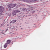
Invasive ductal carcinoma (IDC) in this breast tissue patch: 1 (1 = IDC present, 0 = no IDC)